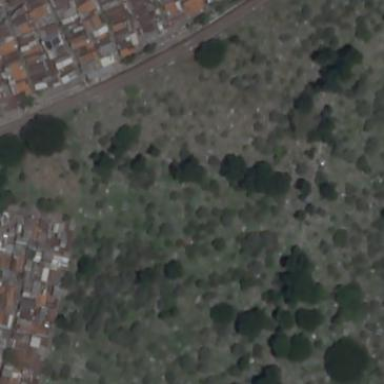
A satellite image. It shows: Cemetery.